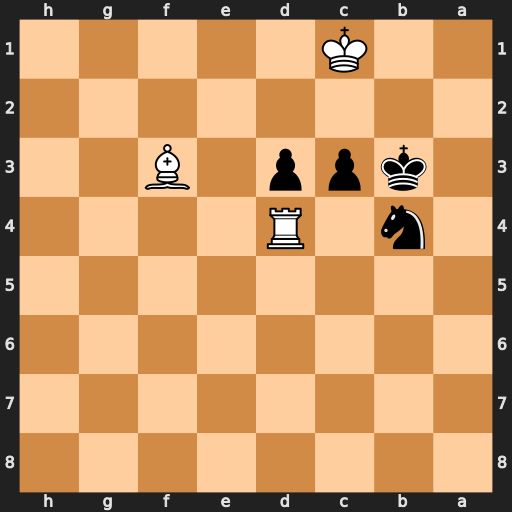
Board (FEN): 8/8/8/8/1n1R4/1kpp1B2/8/2K5
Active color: b
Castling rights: -
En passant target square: -
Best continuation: Na2+ Kd1 c2+ Kd2 c1=Q+